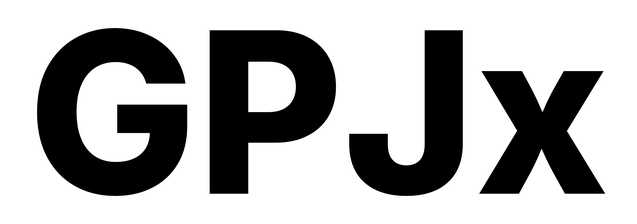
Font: Inter_ExtraBold